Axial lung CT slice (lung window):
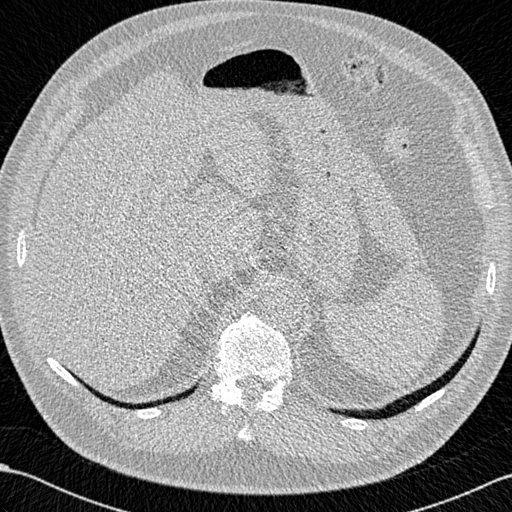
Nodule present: no